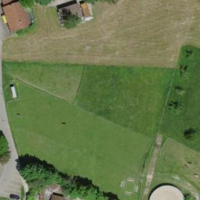
EUNIS habitat code: 52
Species observed at this site:
Certhia brachydactyla
Corvus corone
Anas platyrhynchos
Sturnus vulgaris
Chloris chloris
Streptopelia decaocto
Passer domesticus
Carduelis carduelis
Turdus merula
Passer montanus
Columba palumbus
Milvus migrans
Milvus milvus
Pica pica
Phoenicurus ochruros
Falco tinnunculus
Motacilla alba